Question: I am trying to use 'Theme.AppCompat', but when I do the Action Bar simply disappear. There is no errors or whatsoever.
The thing is I'm using this exact setting on two more projects and they work just fine, not sure what changed.
I also tried changing support library version, parent theme, cleaning the project, rebuilding and invalidating cache. Wasn't sure if any of that would help but I did anyway.
I am using Android Studio 0.8.14
Correct me if I'm wrong but that's how I use Material Theme widgets and color palette on older API's, right?
Preview

---
styles.xml
'''
<resources>
<!-- Base application theme. -->
<style name="AppTheme" parent="Theme.AppCompat.Light.DarkActionBar">
<!-- Customize your theme here. -->
</style>
</resources>
'''
---
AndroidManifest.xml
'''
<application
android:allowBackup="true"
android:icon="@drawable/ic_launcher"
android:label="@string/app_name"
android:theme="@style/AppTheme" >
<activity
android:name=".ActivityLogin"
android:label="@string/app_name" >
<intent-filter>
<action android:name="android.intent.action.MAIN" />
<category android:name="android.intent.category.LAUNCHER" />
</intent-filter>
</activity>
</application>
'''
---
build.gradle
'''
apply plugin: 'com.android.application'
android {
compileSdkVersion 21
buildToolsVersion "21.1.1"
defaultConfig {
minSdkVersion 14
targetSdkVersion 21
versionCode 1
versionName "1.0"
}
buildTypes {
release {
runProguard false
proguardFiles getDefaultProguardFile('proguard-android.txt'), 'proguard-rules.pro'
}
}
}
dependencies {
compile fileTree(dir: 'libs', include: ['*.jar'])
compile 'com.android.support:appcompat-v7:21.0.2'
}
'''
---
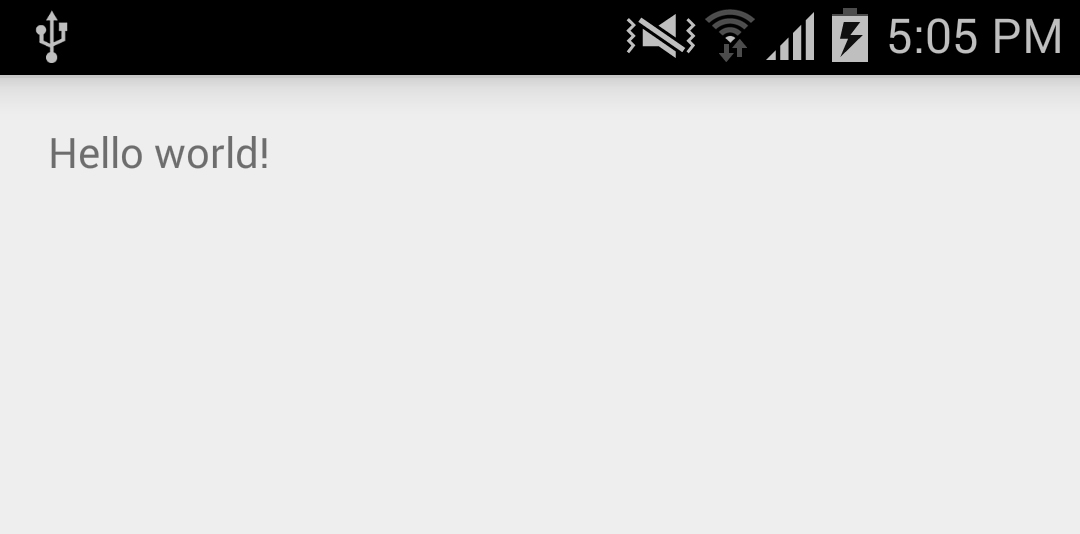
Answer: My answer should be as a comment but this is the only way I can reply.
Are you extending in your activity?
Have you tried the <URL> method in your activity?